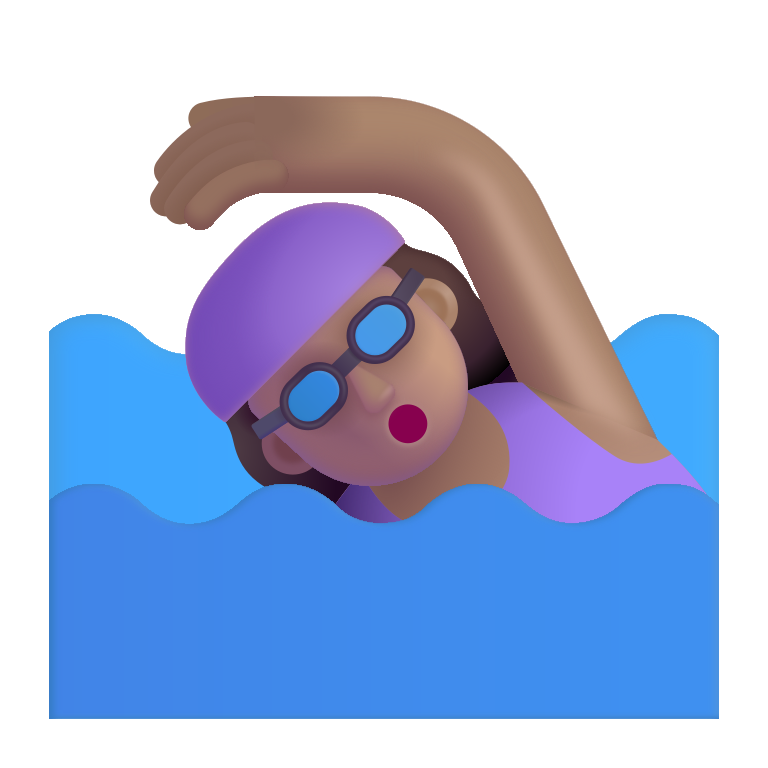
woman swimming color